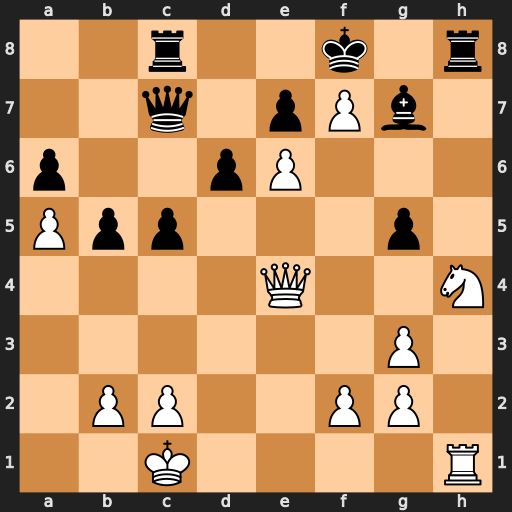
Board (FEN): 2r2k1r/2q1pPb1/p2pP3/Ppp3p1/4Q2N/6P1/1PP2PP1/2K4R
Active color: w
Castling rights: -
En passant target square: -
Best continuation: Ng6#